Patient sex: M
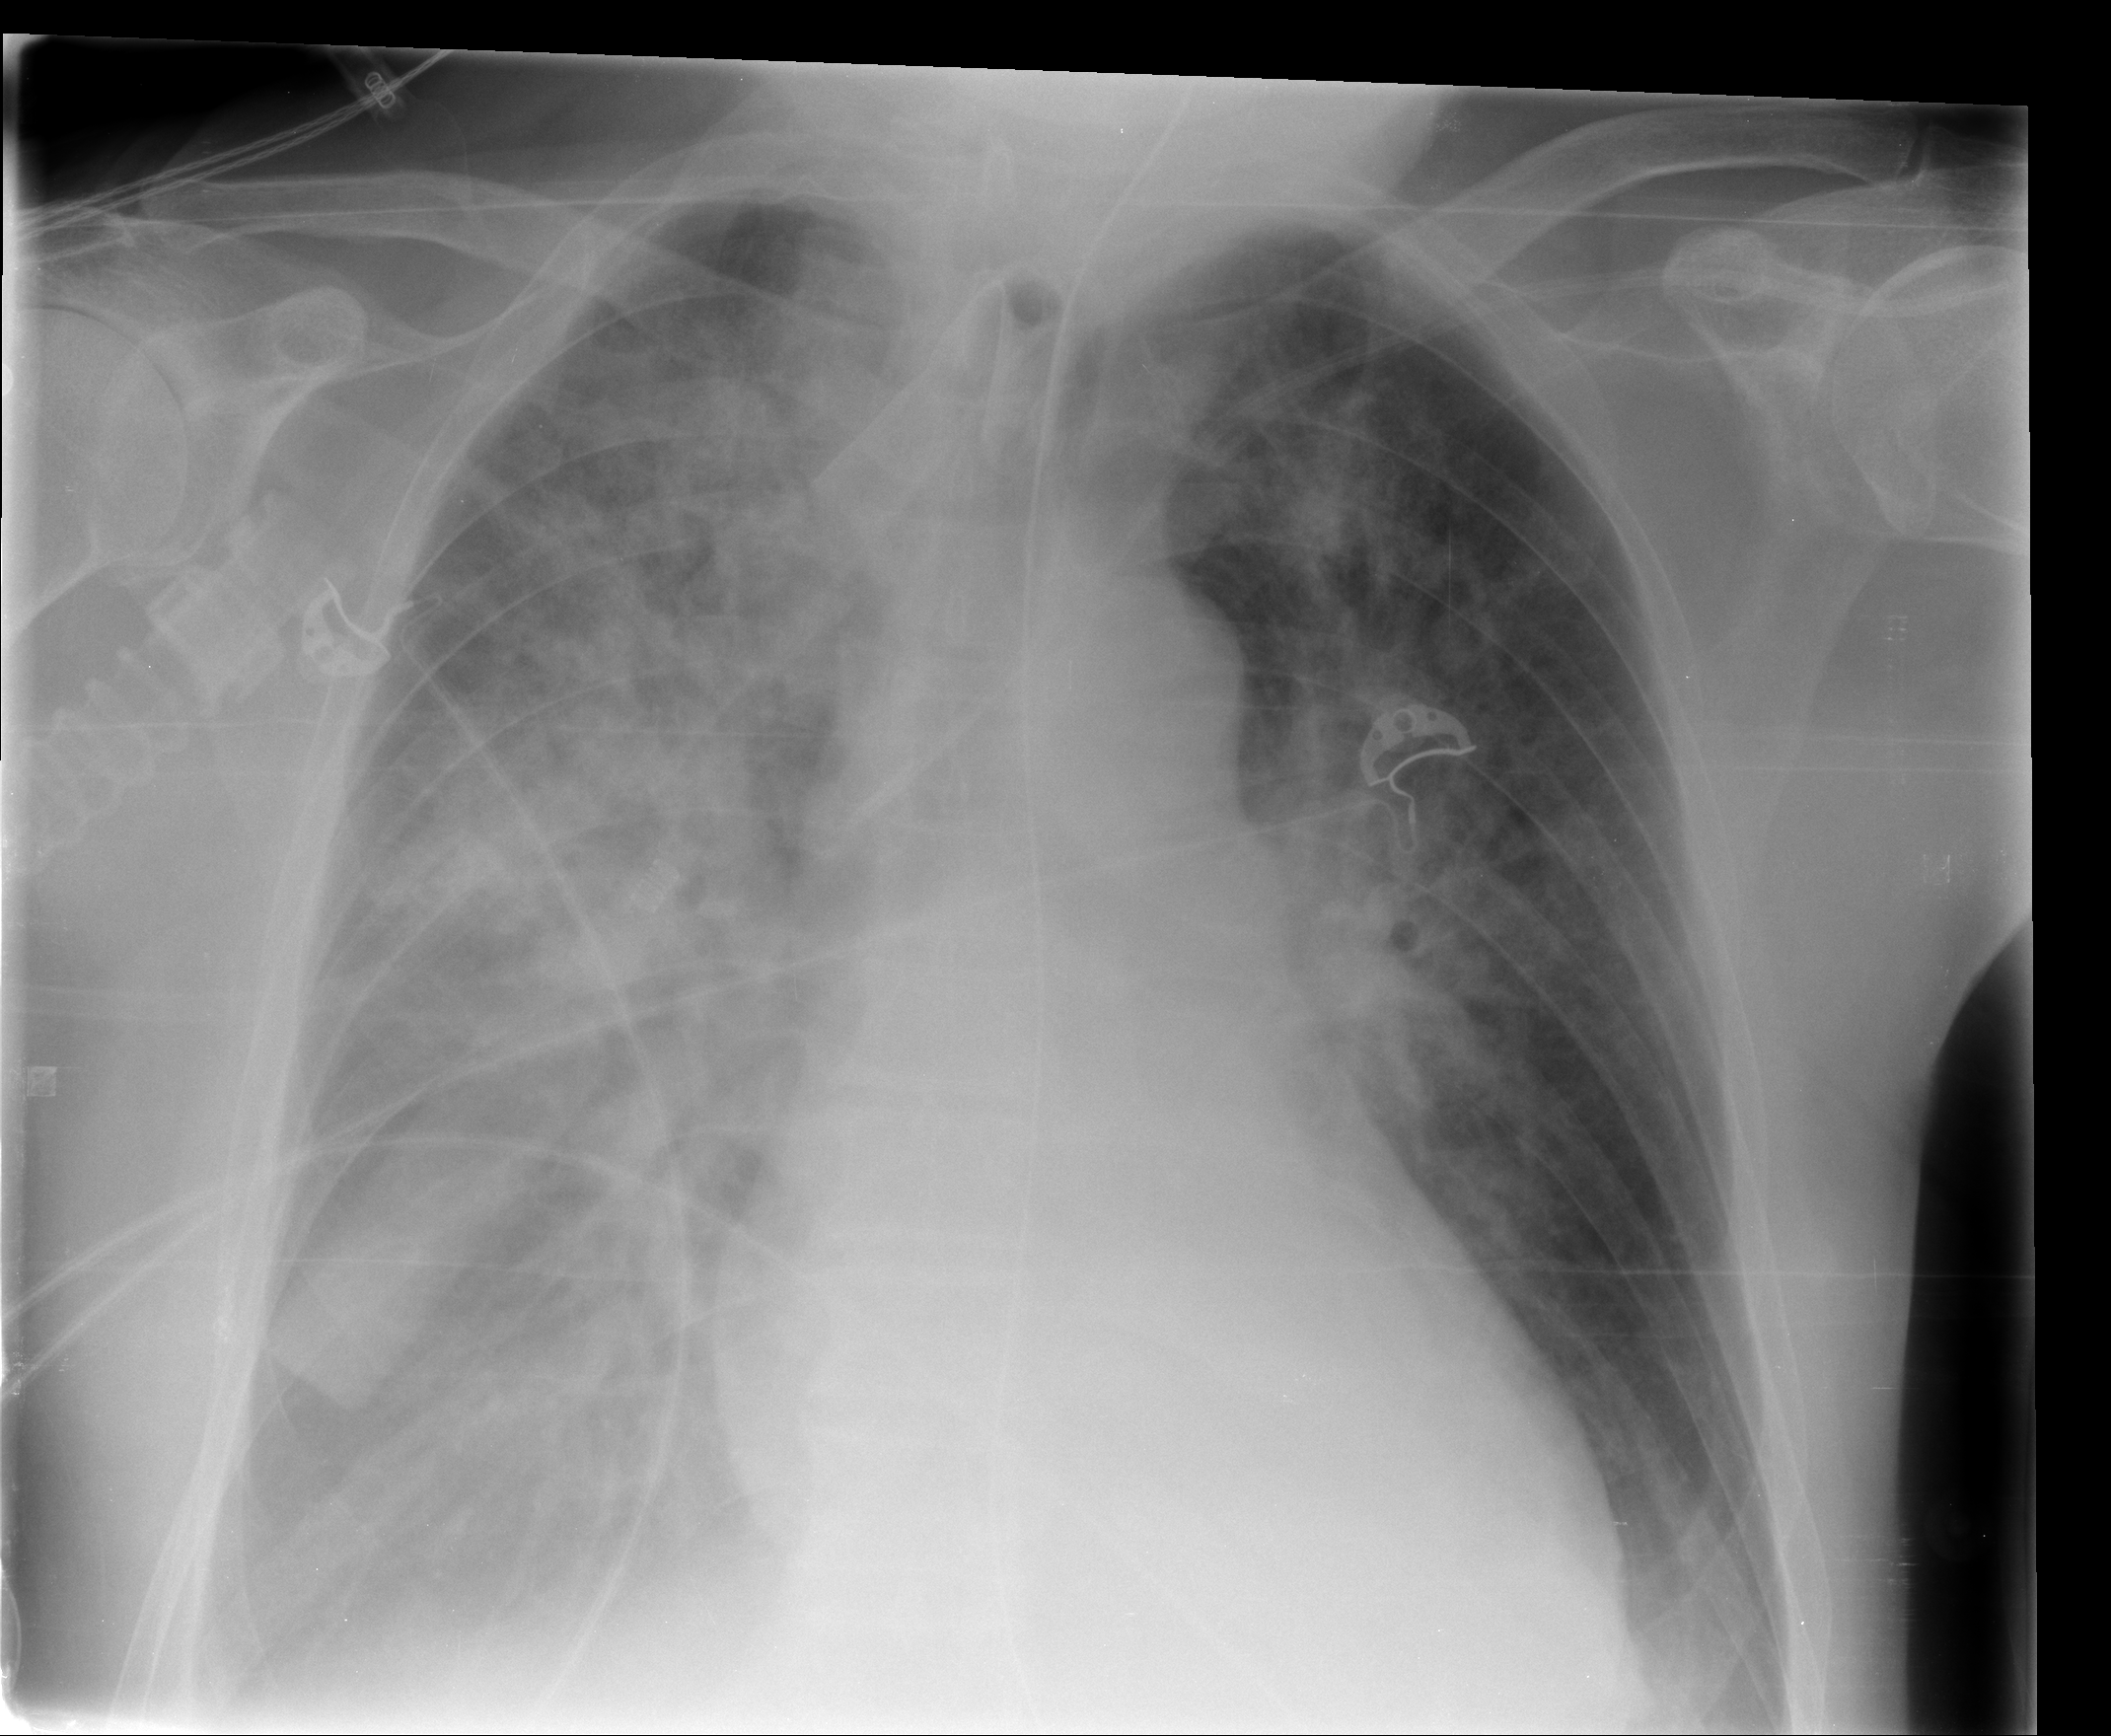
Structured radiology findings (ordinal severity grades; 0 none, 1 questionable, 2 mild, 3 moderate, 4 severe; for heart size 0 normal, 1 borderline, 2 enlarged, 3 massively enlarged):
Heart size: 2
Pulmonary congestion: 3
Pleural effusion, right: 2
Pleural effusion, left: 2
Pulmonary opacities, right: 3
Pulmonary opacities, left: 2
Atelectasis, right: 3
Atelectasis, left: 2